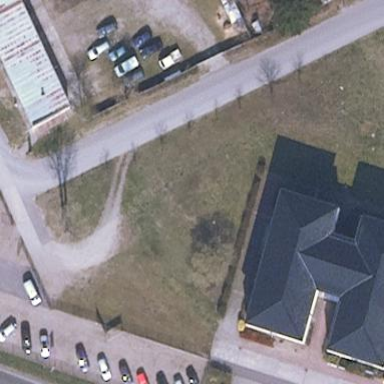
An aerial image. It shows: Car shop.